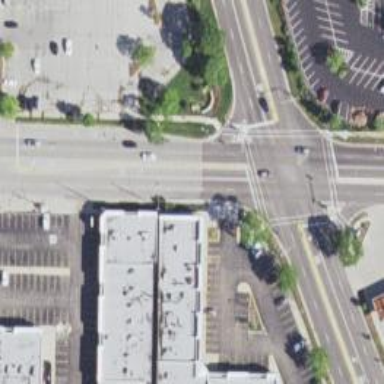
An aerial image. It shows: Footway with traffic island in the middle of the road.